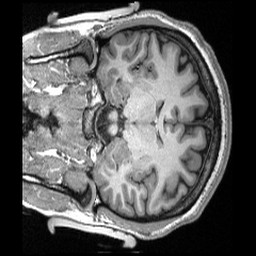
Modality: T1w
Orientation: coronal
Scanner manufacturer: siemens
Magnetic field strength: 3 T
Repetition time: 2.3 s
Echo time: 0.00308 s